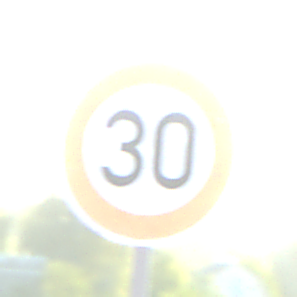
Verkehrszeichen: Geschwindigkeit30
Umgebung: Outdoor, RoadRail
Tageszeit: SunriseSunset
Wetter: Clear
Licht: Natural
Jahreszeit: NotSpecified
Kontrast: HighContrast